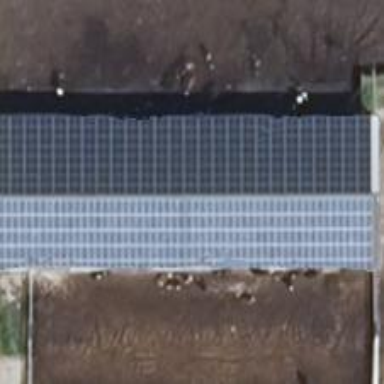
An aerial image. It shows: Solar-powered generator using photovoltaic technology. This small installation generates electricity through solar photovoltaic panels.